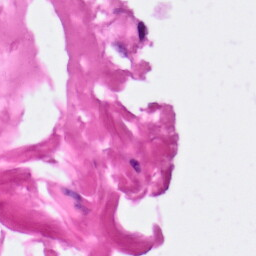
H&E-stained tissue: Pancreatic